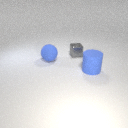
large blue rubber sphere behind large blue rubber cylinder